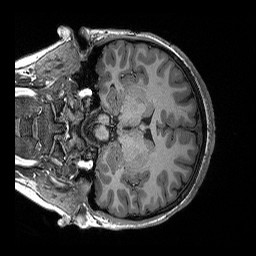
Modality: T1w
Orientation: coronal
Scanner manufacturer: siemens
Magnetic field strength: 3 T
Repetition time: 2.3 s
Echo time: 0.00294 s